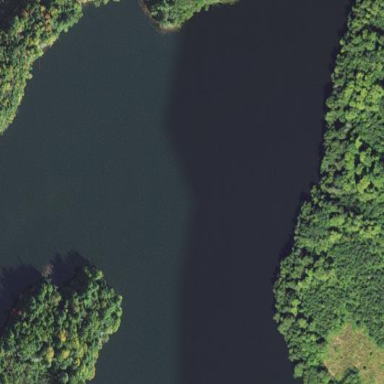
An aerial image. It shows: Serene lake surrounded by nature.